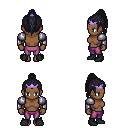
a pixel art fantasy rpg character, female body template, human, dark skin, steel arm armor, magenta pants, raven long topknot hairstyle, purple tiara, black shoes, four views (front, back, left, right), 2x2 character sprite sheet, small pixel art, hard edges, no anti-aliasing